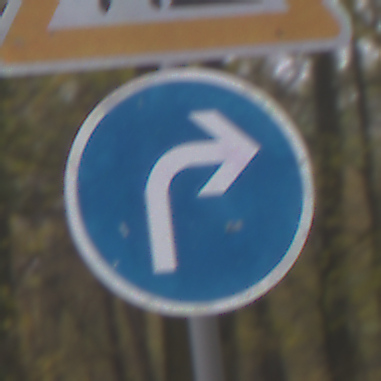
Verkehrszeichen: VorgeschriebeneFahrtrichtungRechts
Zusatzzeichen oben: Arbeitsstelle
Umgebung: Outdoor, Nature
Tageszeit: MorningAfternoon
Wetter: Overcast
Licht: Natural
Jahreszeit: Autumn
Kontrast: LowContrast